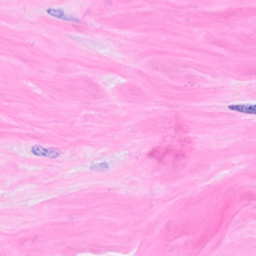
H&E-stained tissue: Breast